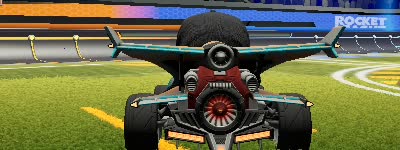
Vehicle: aftershock